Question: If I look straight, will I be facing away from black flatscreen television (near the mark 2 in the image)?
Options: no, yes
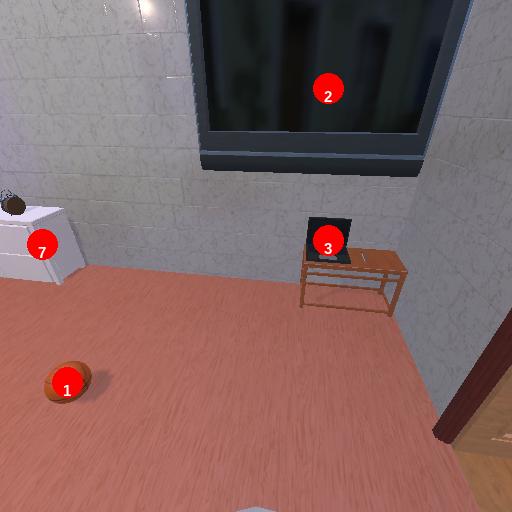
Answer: no